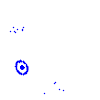
Particle: electron